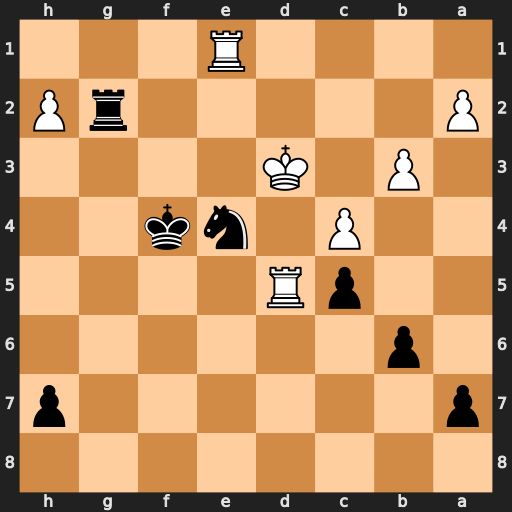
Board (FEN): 8/p6p/1p6/2pR4/2P1nk2/1P1K4/P5rP/4R3
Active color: b
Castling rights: -
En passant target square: -
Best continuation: Rd2#